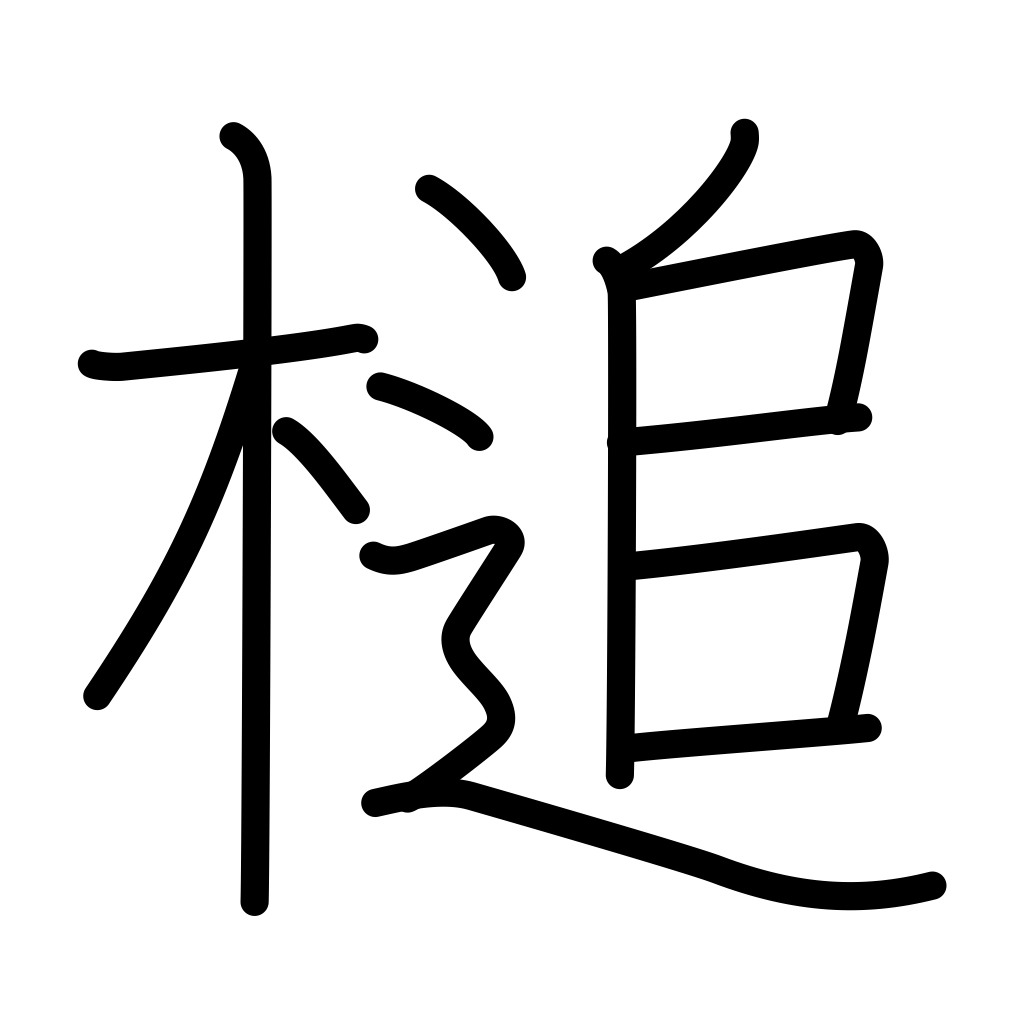
Meaning: hammer, mallet